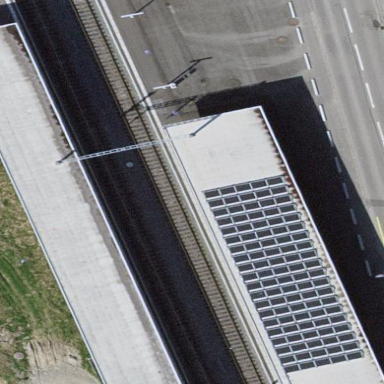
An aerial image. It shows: Shelter for public transportation.